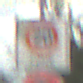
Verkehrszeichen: BeginnZone20
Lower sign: EingeschraenktesHalteverbot
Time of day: MorningAfternoon
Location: Outdoor (Suburban)
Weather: PartlyCloudy
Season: NotSpecified
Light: Natural